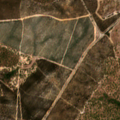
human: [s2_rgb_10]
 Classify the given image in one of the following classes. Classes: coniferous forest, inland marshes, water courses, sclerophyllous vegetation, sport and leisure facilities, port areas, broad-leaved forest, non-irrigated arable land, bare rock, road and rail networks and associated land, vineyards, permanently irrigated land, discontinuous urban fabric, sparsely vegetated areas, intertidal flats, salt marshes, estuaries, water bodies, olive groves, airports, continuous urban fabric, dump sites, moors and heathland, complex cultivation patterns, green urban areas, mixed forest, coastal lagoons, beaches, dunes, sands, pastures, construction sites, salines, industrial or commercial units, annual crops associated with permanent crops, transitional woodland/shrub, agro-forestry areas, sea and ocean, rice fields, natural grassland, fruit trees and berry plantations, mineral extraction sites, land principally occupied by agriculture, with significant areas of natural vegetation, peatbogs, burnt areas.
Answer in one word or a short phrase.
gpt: agro-forestry areas, broad-leaved forest, transitional woodland/shrub